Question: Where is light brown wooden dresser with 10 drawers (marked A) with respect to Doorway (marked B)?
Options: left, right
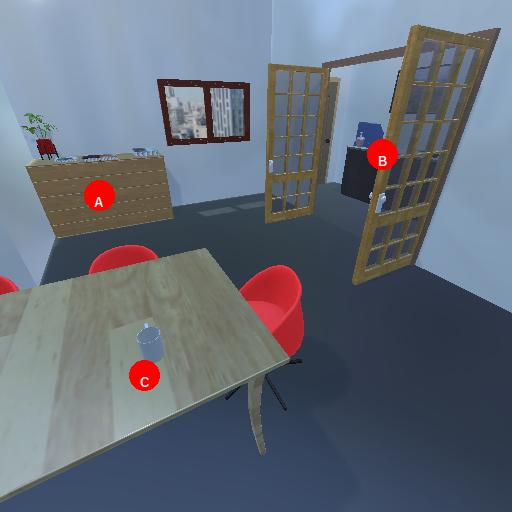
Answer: left